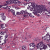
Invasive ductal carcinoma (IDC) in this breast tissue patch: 1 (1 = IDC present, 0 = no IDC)